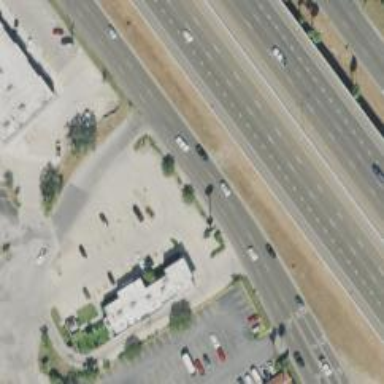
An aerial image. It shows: Secondary road with asphalt surface and frontage road.